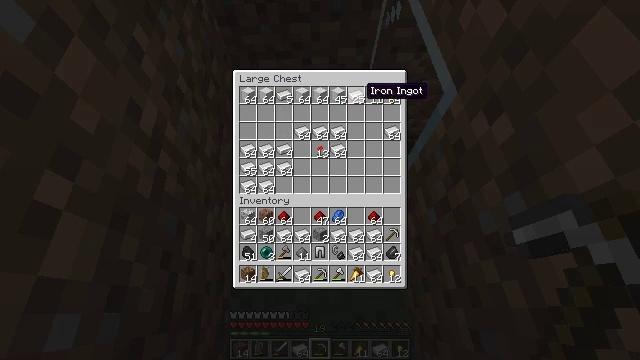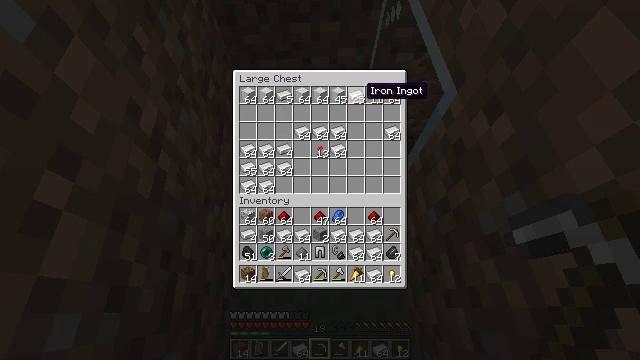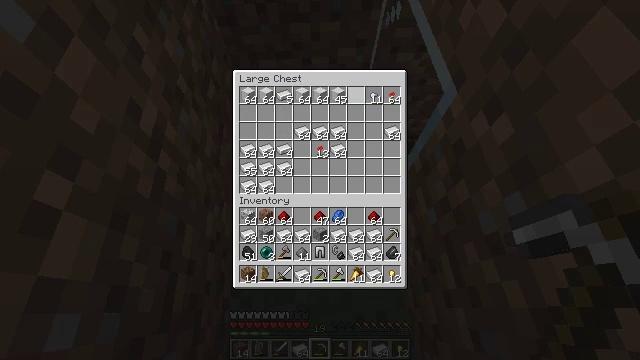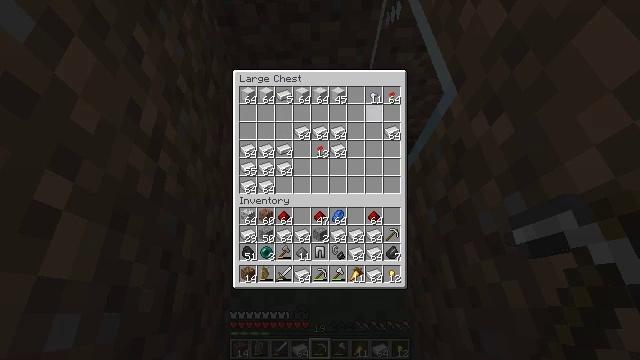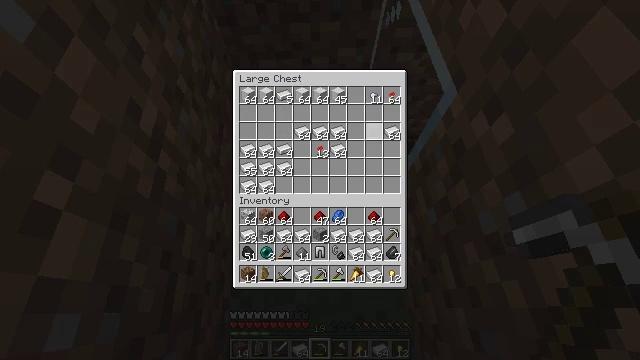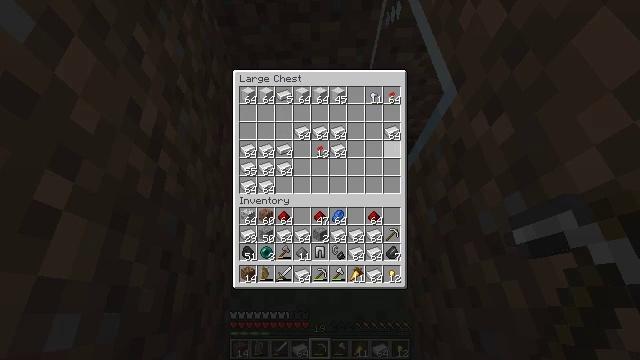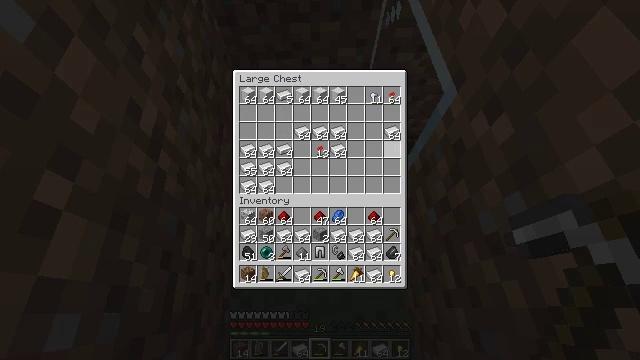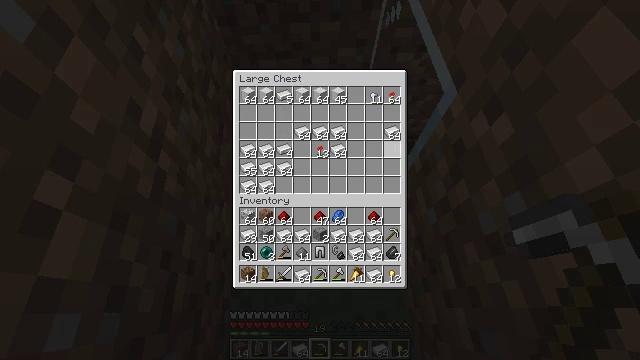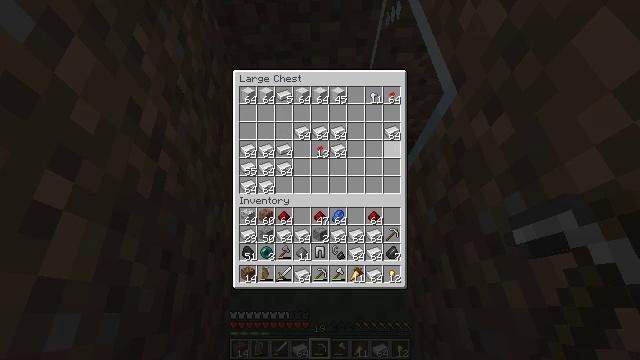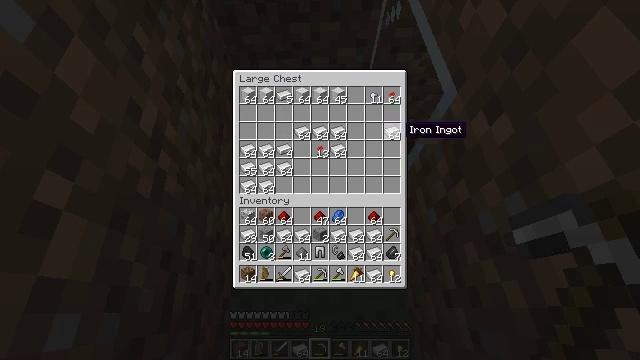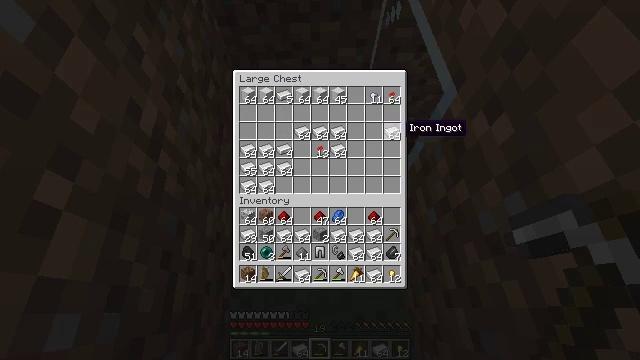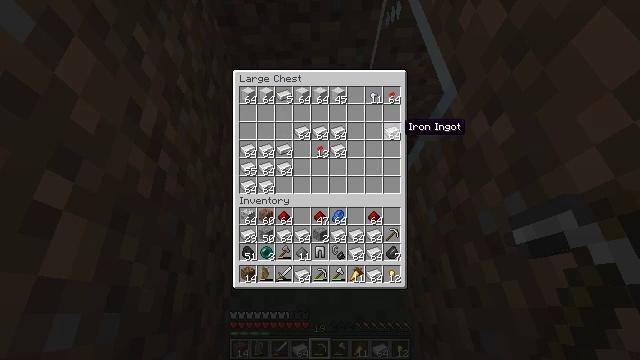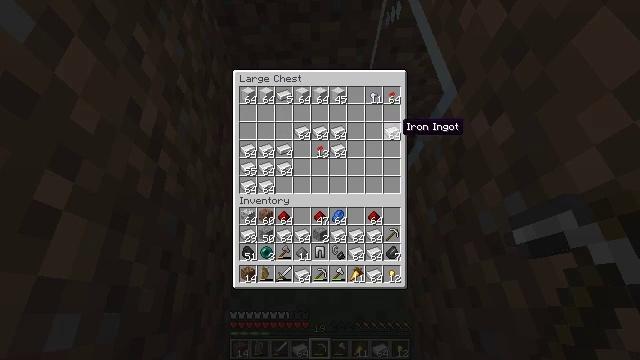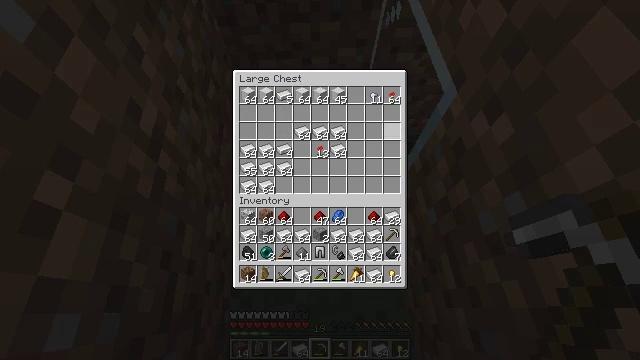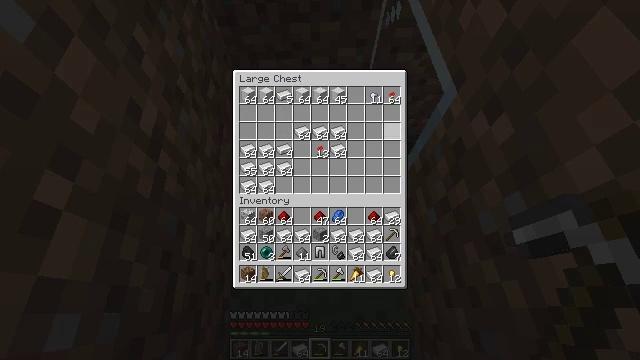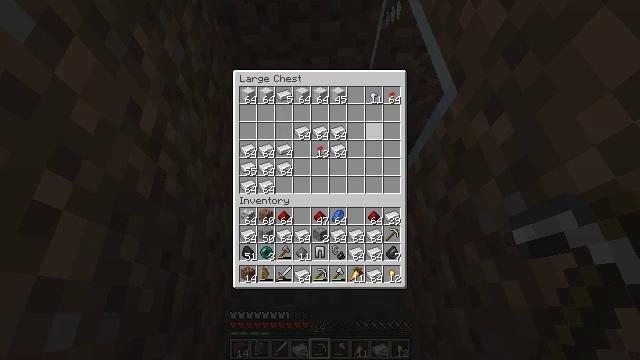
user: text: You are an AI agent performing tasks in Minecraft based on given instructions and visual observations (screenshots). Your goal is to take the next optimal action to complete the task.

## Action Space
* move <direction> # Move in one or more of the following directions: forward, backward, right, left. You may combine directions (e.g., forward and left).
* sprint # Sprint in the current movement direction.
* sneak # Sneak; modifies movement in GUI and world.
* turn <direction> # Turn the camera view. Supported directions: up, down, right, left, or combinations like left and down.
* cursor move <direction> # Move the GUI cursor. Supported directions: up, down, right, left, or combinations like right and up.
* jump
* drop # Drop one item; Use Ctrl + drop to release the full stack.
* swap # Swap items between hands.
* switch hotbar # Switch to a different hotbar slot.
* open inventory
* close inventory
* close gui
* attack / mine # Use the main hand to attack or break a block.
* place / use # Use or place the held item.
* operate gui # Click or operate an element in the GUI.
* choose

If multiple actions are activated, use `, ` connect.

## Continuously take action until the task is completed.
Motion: motion action
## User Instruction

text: Craft the iron block using nine iron ingots.
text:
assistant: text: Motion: sneak
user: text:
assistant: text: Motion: sneak, attack / mine
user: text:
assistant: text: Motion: sneak, turn down, attack / mine
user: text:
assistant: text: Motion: sneak, turn right and down
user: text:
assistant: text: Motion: sneak, turn right and down
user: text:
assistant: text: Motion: sneak
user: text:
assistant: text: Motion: sneak
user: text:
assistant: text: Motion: sneak
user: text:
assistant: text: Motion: sneak
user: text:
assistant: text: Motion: sneak
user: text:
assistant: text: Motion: sneak
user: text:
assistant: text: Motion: sneak
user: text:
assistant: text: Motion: sneak, attack / mine
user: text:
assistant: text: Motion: sneak, attack / mine
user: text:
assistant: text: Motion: sneak, turn left
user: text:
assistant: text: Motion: sneak, turn left
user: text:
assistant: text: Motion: sneak
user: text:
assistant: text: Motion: sneak
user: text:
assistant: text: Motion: sneak
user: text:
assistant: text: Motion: sneak
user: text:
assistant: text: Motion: sneak
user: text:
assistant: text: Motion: sneak, attack / mine
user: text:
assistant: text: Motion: sneak, turn down, attack / mine
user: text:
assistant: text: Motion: sneak, turn down
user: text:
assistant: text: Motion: sneak
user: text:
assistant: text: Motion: sneak
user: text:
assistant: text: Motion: sneak, attack / mine
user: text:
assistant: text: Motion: sneak, attack / mine
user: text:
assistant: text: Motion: sneak, turn up
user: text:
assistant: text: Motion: sneak, turn up